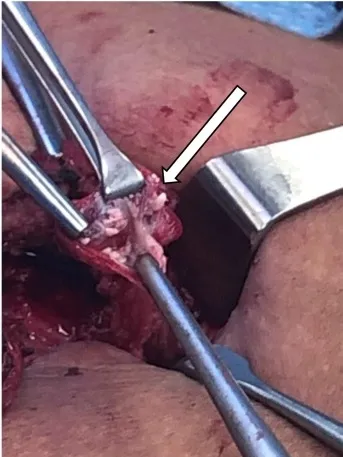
A. Intraoperative urachal cyst excision via median mini-laparotomy.
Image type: medical_photograph (other_medical_photograph)